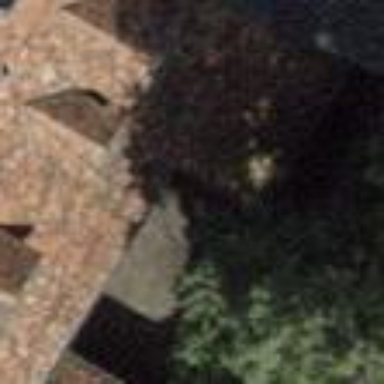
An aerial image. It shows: View of roof of building.